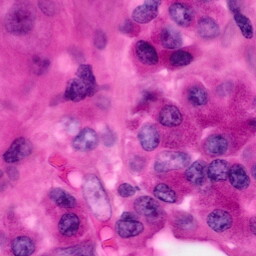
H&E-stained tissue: Pancreatic